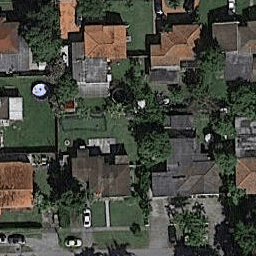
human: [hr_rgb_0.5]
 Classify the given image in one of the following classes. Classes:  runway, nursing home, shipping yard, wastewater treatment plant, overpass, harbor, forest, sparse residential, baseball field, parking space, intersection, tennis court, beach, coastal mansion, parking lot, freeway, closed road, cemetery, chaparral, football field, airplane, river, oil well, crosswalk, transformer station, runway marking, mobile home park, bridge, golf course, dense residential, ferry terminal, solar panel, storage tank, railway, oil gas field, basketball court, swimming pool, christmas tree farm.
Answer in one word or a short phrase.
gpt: dense residential